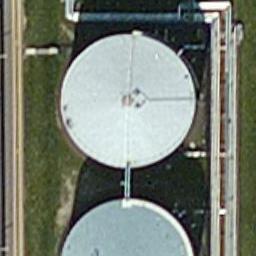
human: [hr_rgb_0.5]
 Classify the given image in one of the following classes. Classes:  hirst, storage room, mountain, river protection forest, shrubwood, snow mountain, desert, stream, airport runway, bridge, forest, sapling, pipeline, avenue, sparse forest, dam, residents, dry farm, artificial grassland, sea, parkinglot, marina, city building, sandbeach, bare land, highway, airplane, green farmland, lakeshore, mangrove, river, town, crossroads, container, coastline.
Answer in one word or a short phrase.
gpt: storage room